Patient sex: M
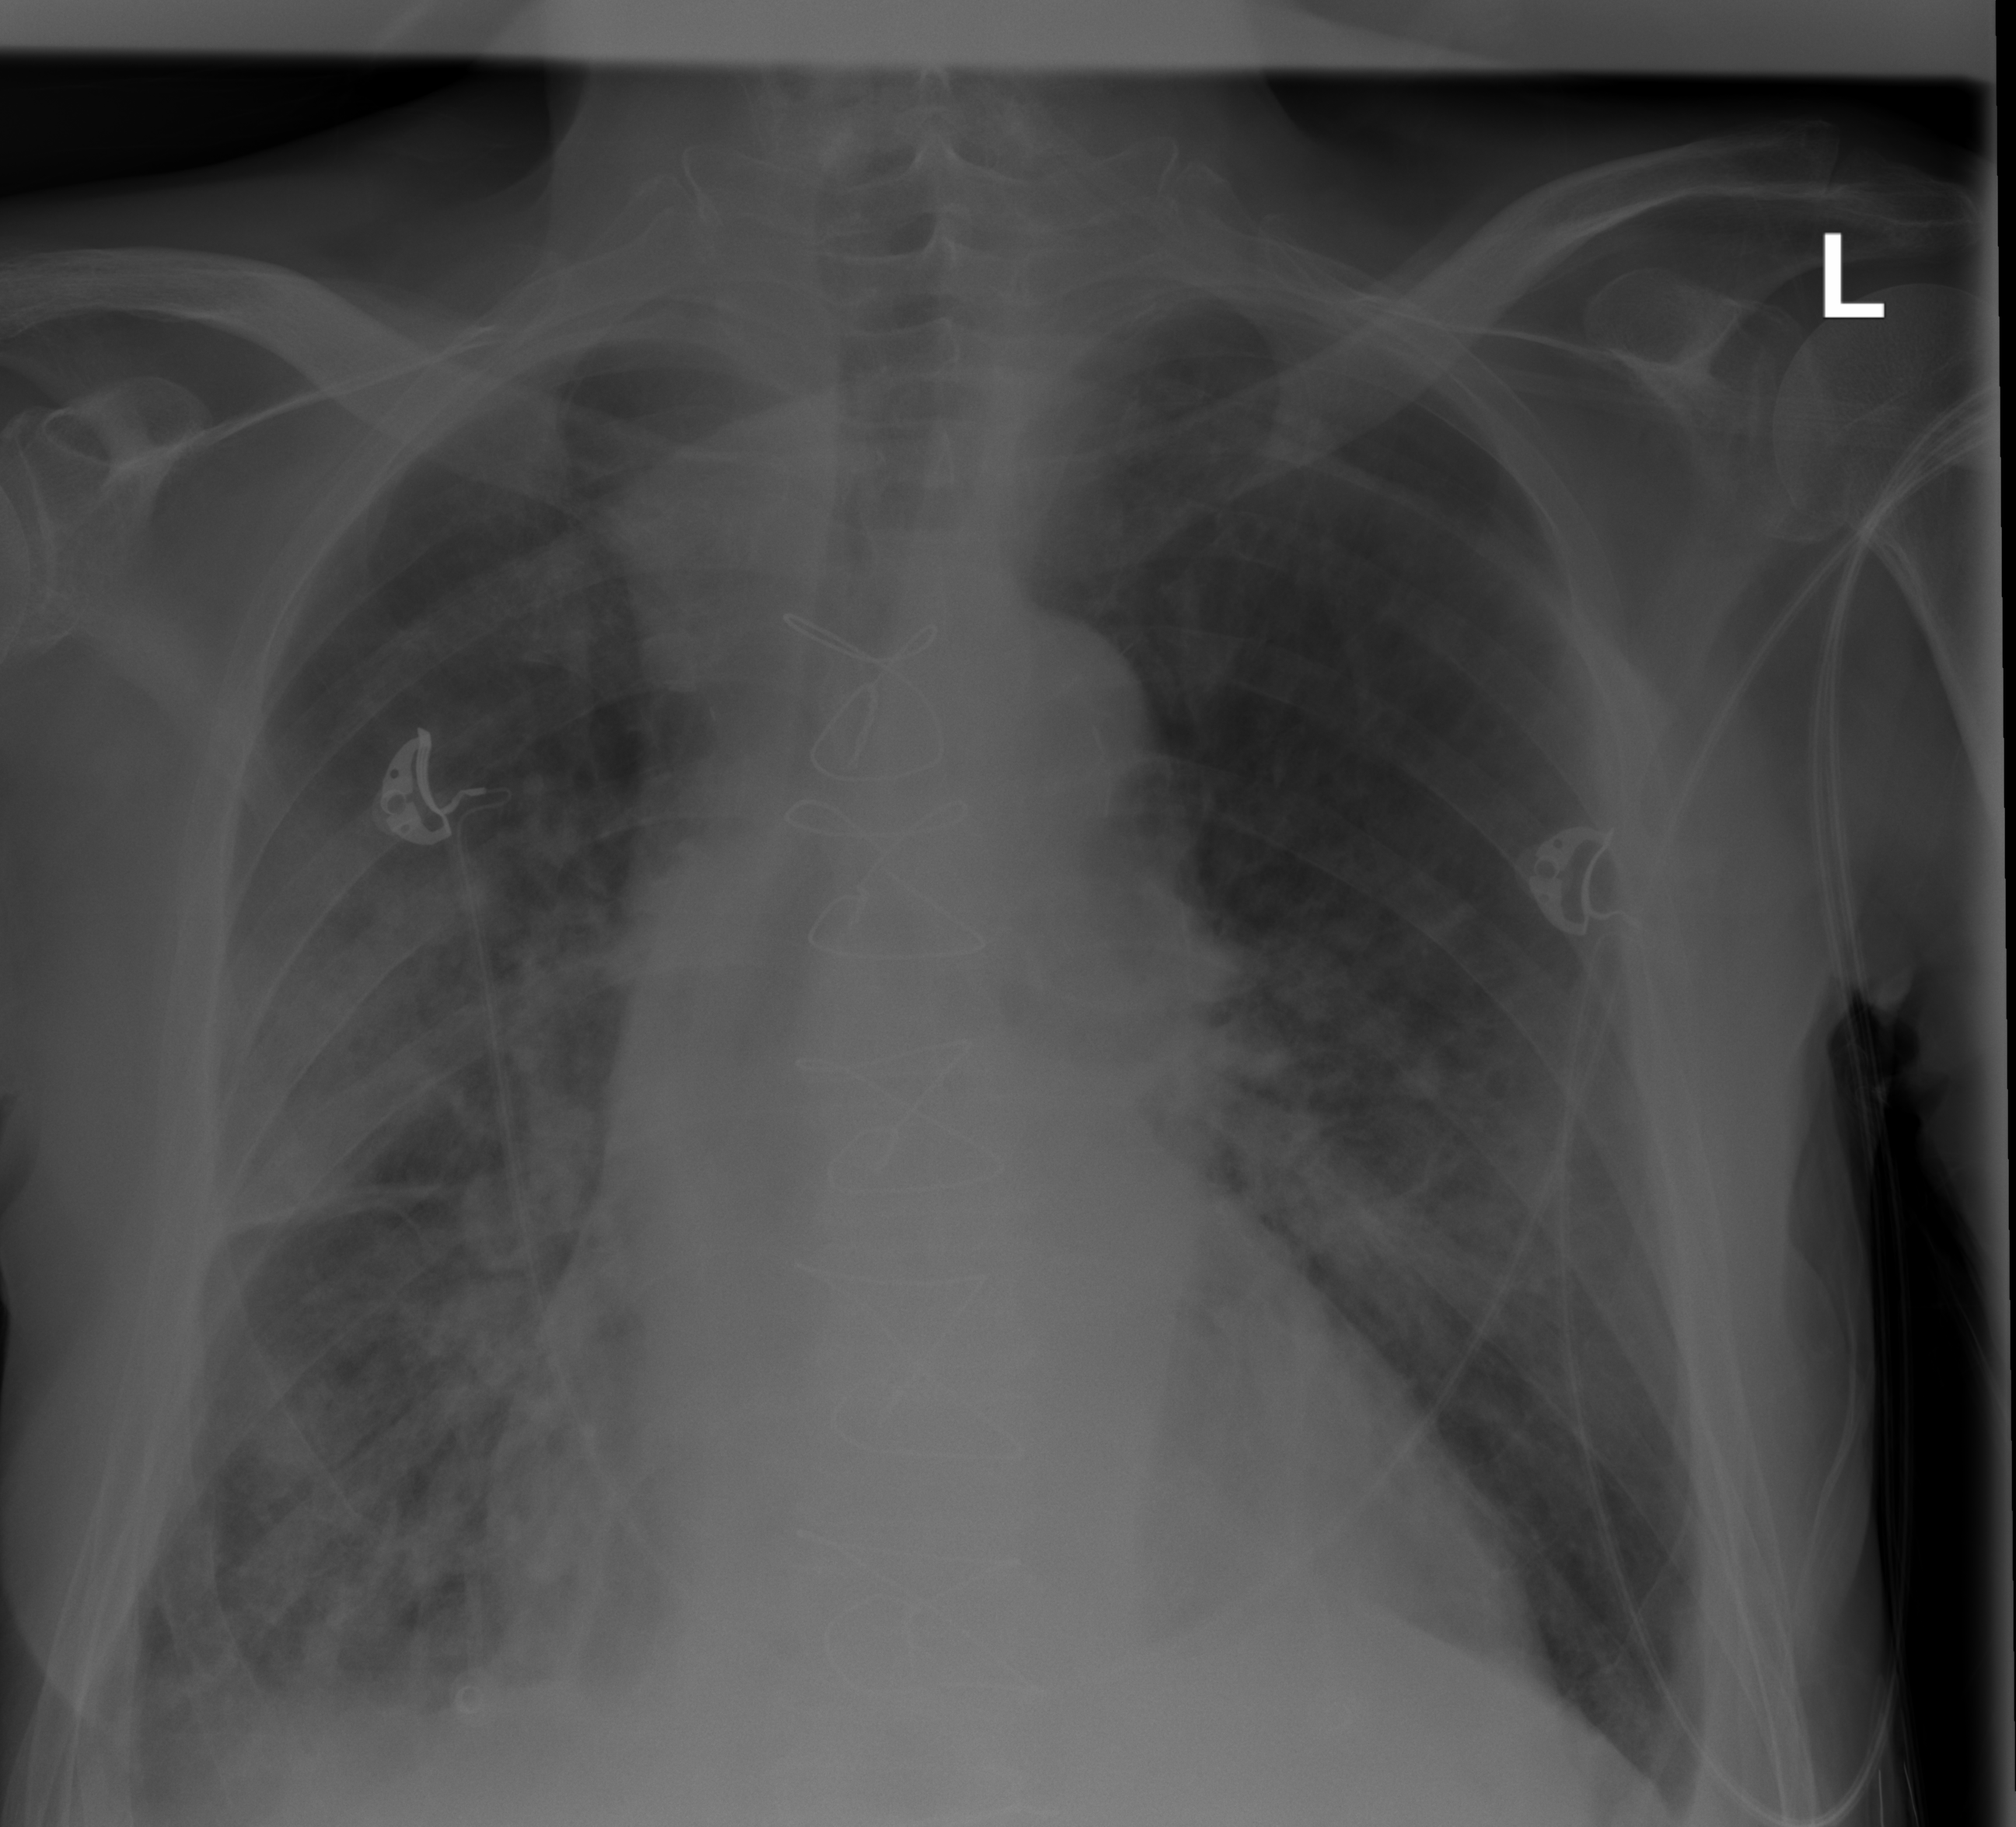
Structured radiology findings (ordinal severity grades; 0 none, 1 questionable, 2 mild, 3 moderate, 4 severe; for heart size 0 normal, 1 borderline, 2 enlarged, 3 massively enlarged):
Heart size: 2
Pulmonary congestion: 1
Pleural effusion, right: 1
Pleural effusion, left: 1
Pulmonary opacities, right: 3
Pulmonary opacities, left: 2
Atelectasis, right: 2
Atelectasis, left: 2